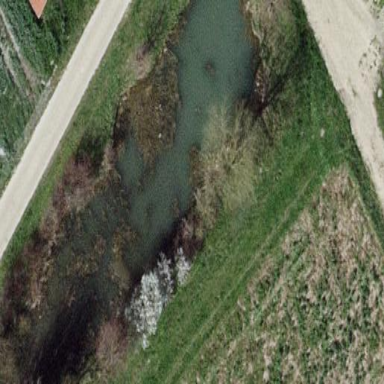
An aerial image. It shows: Pond with natural water.